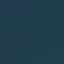
Land use / land cover class: SeaLake